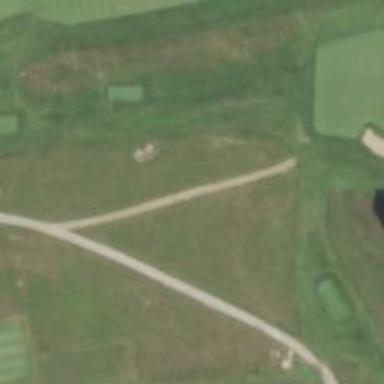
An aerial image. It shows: Pathway for golfing.